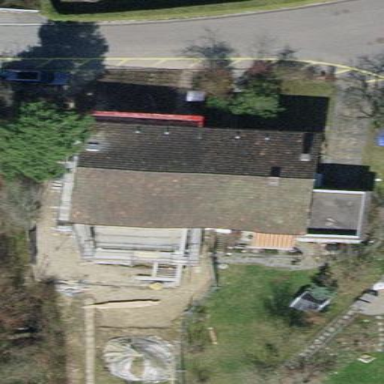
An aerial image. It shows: Semidetached house with gabled roof made of tiles.